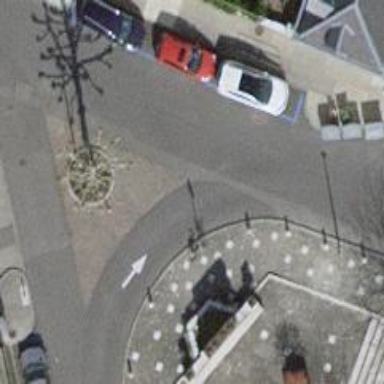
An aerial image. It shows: Kerb barrier.